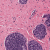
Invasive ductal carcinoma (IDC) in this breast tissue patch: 0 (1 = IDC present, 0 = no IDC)